Question: I need to set each TextField in my JFrame to the corresponding number in a pre-generated array of numbers but I do not know how.
This is what I need it to look like:

Here is the ActionListener Class that I am working with:
'''
public class RandListener implements ActionListener
{
private final JTextField[] tF;
public RandListener(JTextField[] tF)
{
this.tF = tF;
}
@Override
public void actionPerformed(ActionEvent e)
{
int [] rArray = new int[10];
Random rNum = new Random();
for(int k = 0; k < rArray.length; k++)
{
rArray[k] = rNum.nextInt(100);
}
if(e.getActionCommand().equals("bRand"))
{
for(int k = 0; k < tF.length; k++)
{
tF[k].setText(/*I need to set the text of my TextFields to the numbers in the array*/);
}
}
if(e.getActionCommand().equals("bMaxMin"))
{
//I need to find the maximum and minimum of the Array here
}
}
}
'''
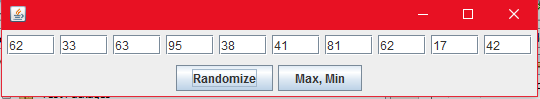
Answer: Read up on how Strings in Java work. Basically, if you would want to turn the number into a string:
'''
tF[k].setText(/*I need to set the text of my TextFields to the numbers in the array*/);
'''
turns into:
'''
tF[k].setText("" + rArray[k]);
'''
I believe this is done automatically by Java; number boxing turns the primitive type into its respective wrapper (int -> Integer) and then then toString() is called on the Integer object which represents the primitive type.
Now, to find the minimum and maximum, you're going to have to think a little bit. This is an elementary problem companies will give to weed out bad candidates. Figure it out once on your own and you'll never forget it. Think of how you would do it as a human; you take the current biggest/smallest and compare it to whatever you're looking at currently.